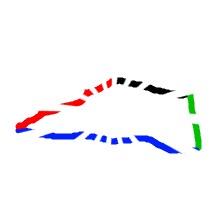
Shape: trapezoid